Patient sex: M
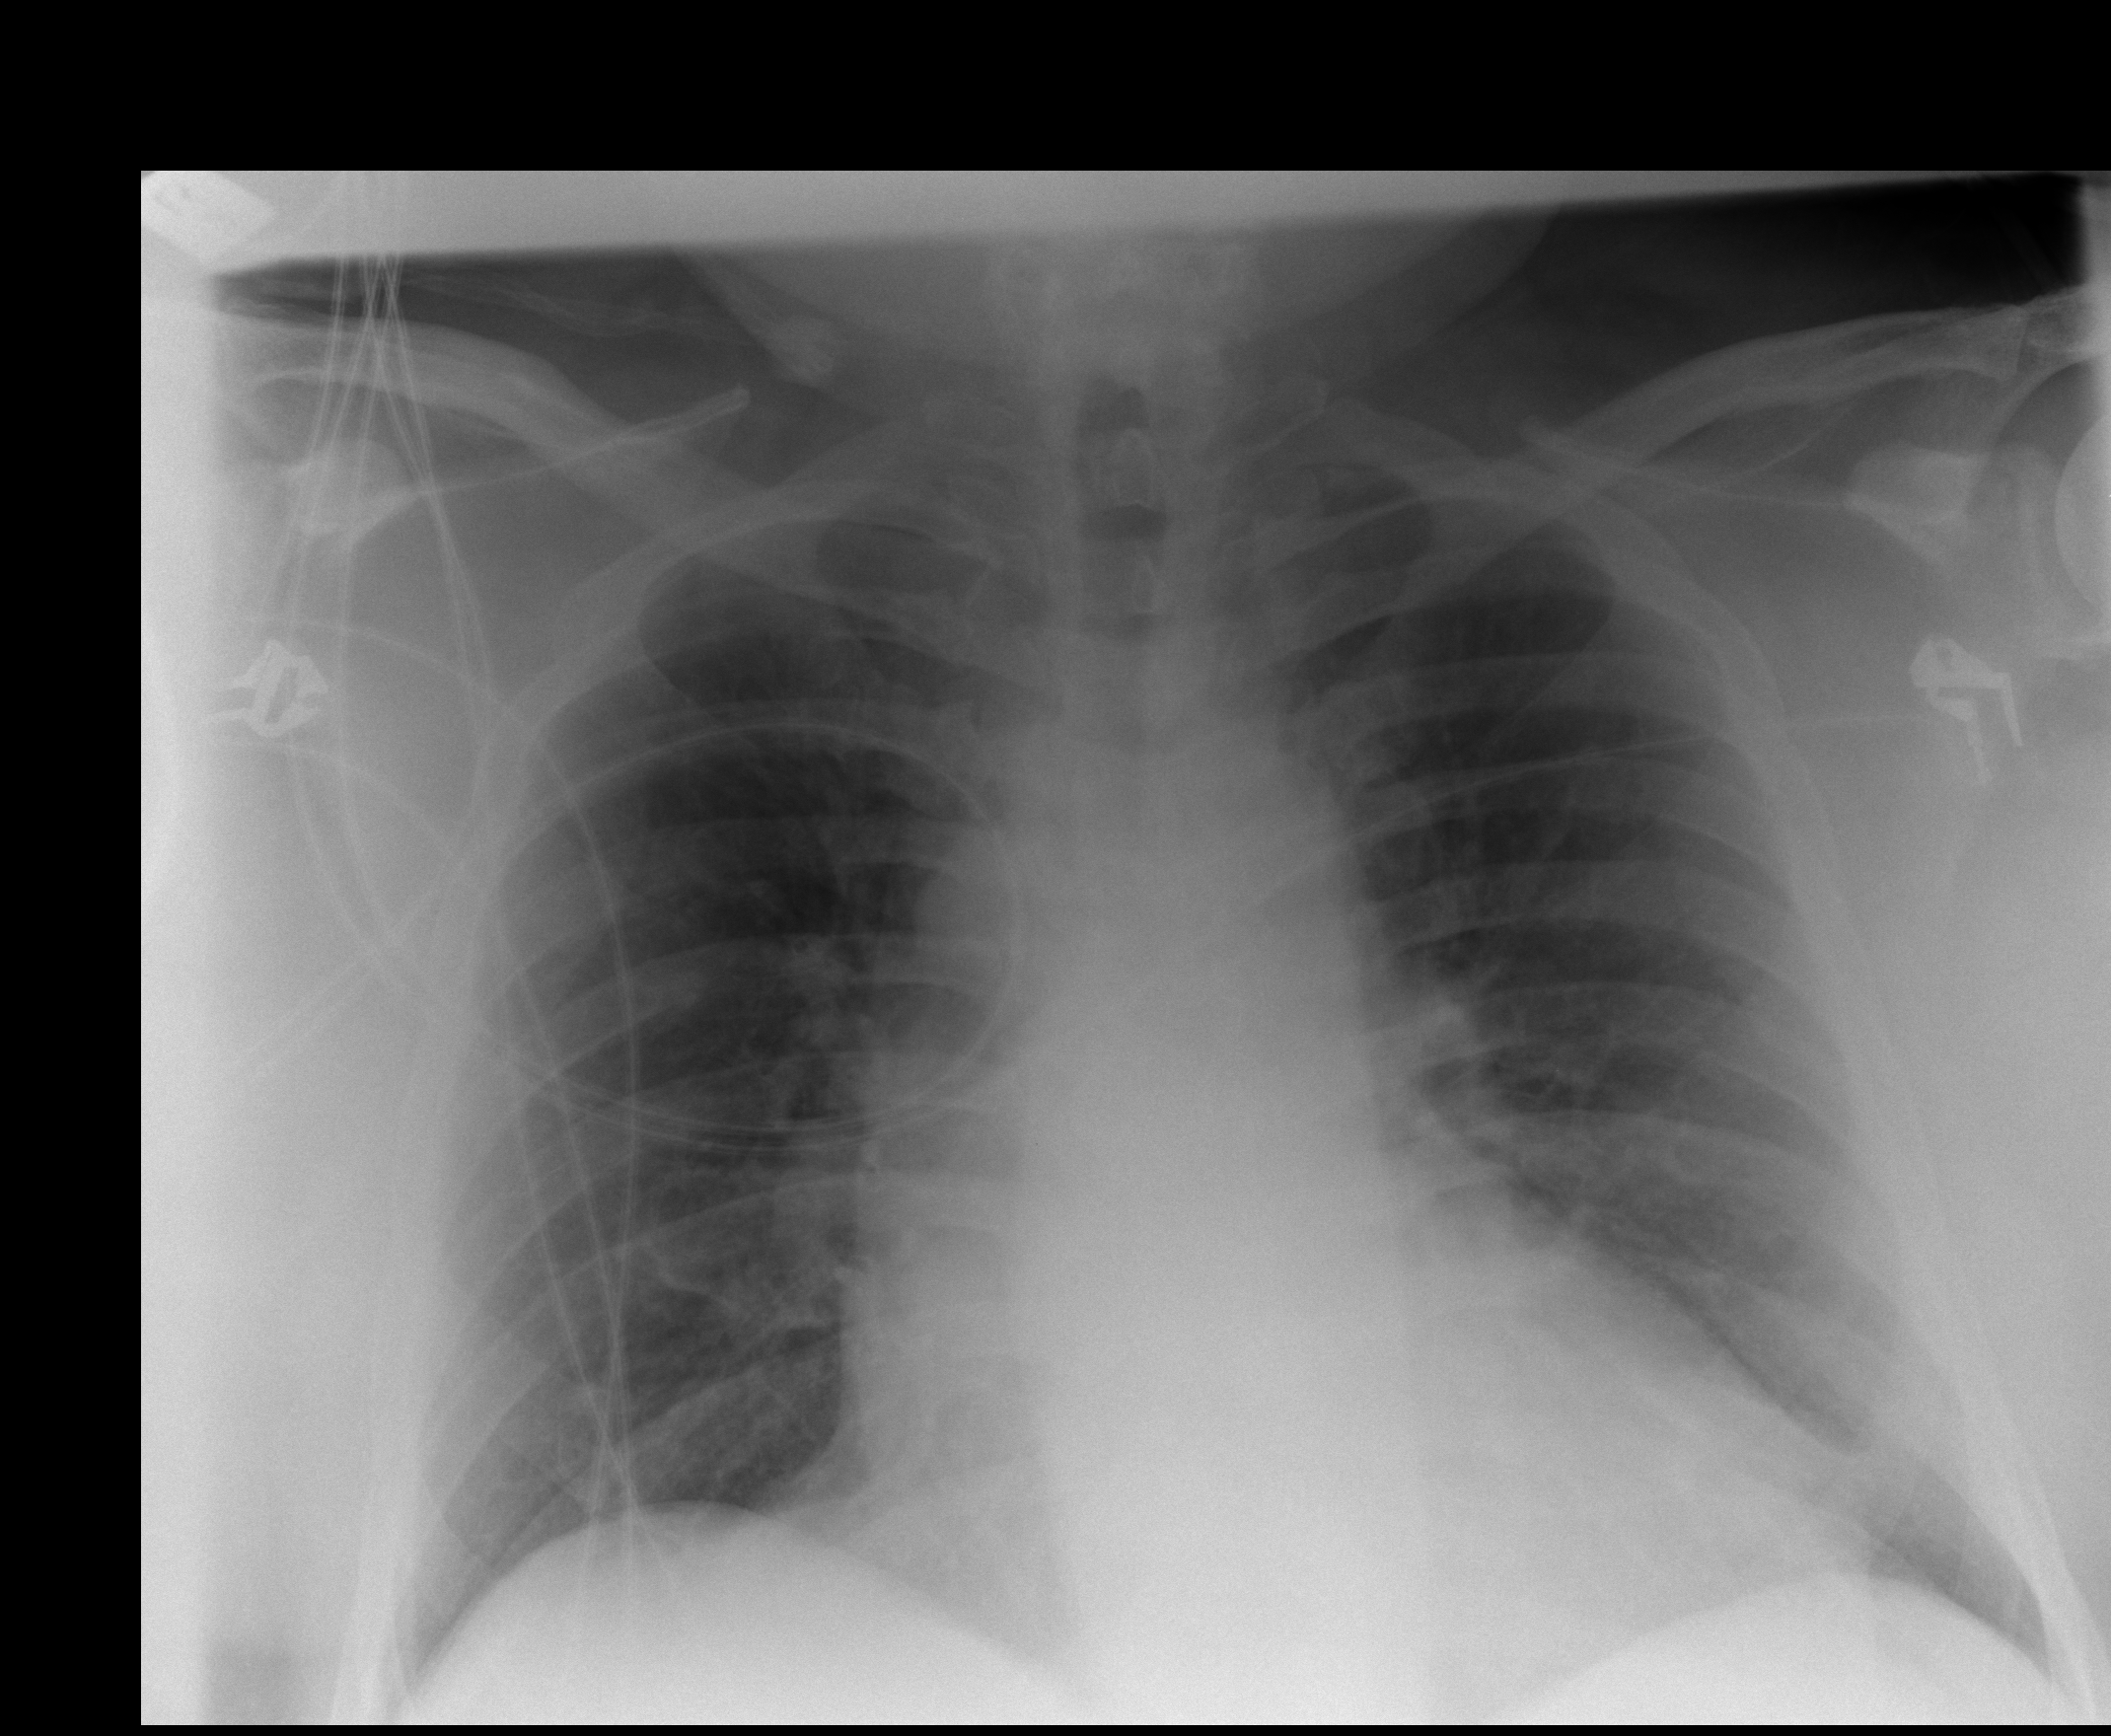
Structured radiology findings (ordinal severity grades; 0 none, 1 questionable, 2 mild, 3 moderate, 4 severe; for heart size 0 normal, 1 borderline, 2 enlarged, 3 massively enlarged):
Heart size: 2
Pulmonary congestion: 2
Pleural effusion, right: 0
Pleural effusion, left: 0
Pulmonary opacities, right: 0
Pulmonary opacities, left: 0
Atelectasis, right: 0
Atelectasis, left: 0